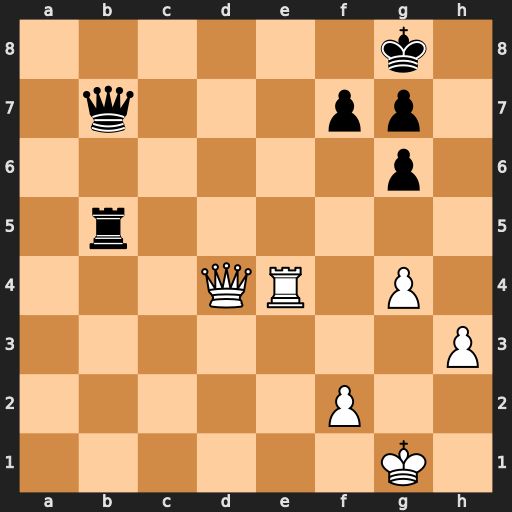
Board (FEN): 6k1/1q3pp1/6p1/1r6/3QR1P1/7P/5P2/6K1
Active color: w
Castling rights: -
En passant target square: -
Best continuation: Qd8+ Kh7 Qh4+ Rh5 gxh5